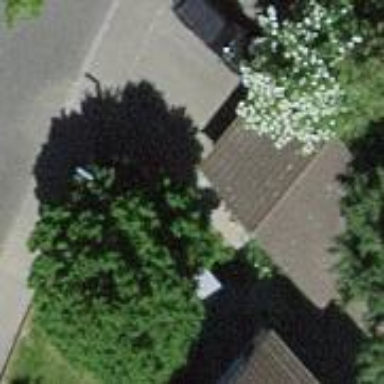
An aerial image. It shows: Group of garages.